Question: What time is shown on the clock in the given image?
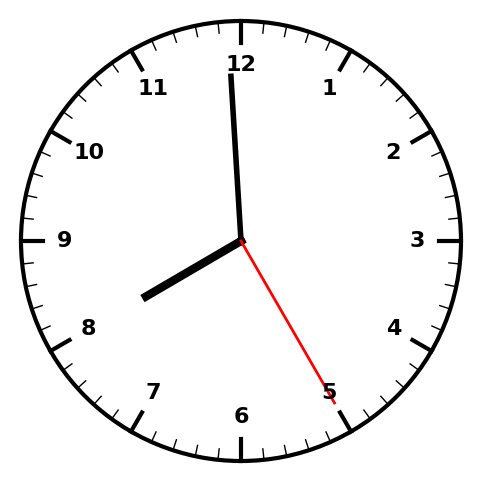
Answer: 07:59:25